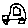
Label: car